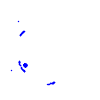
Particle: kaon